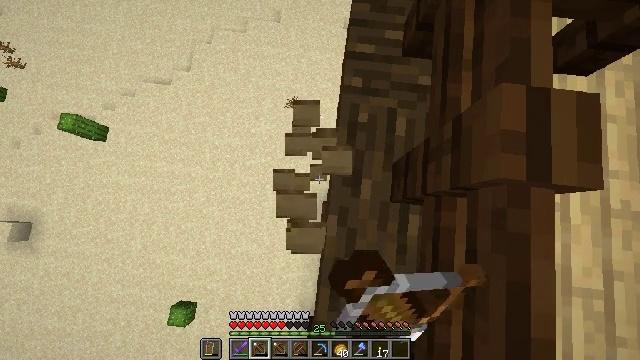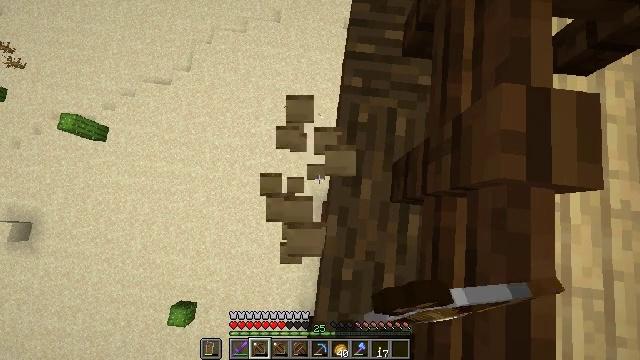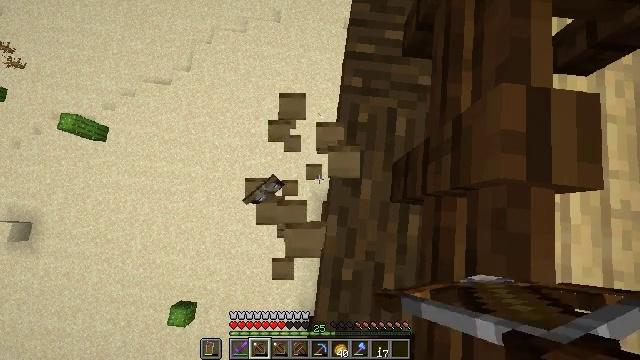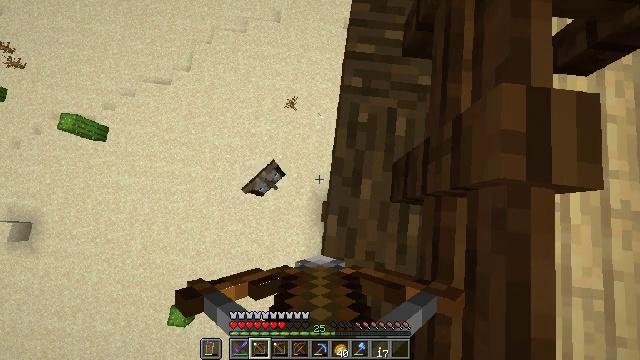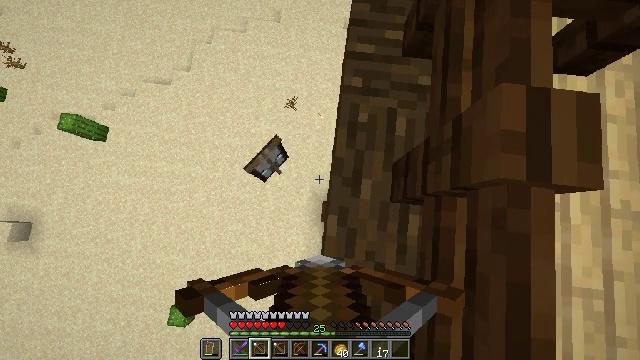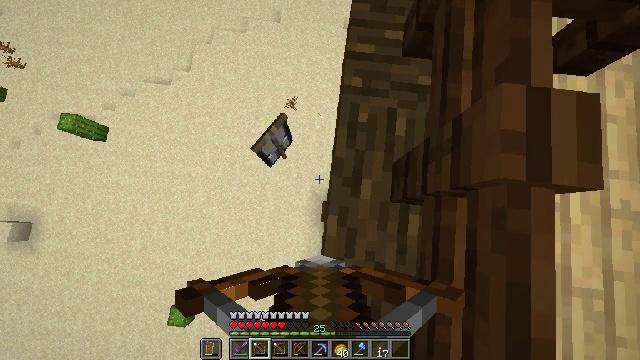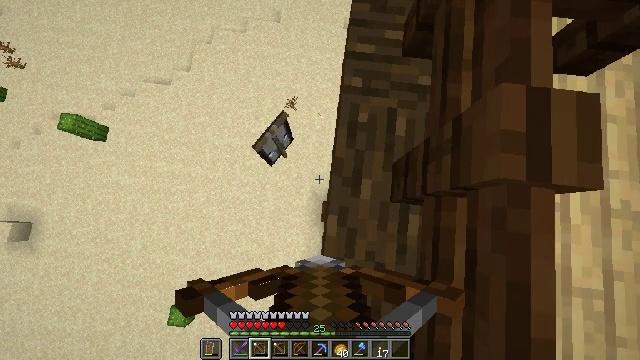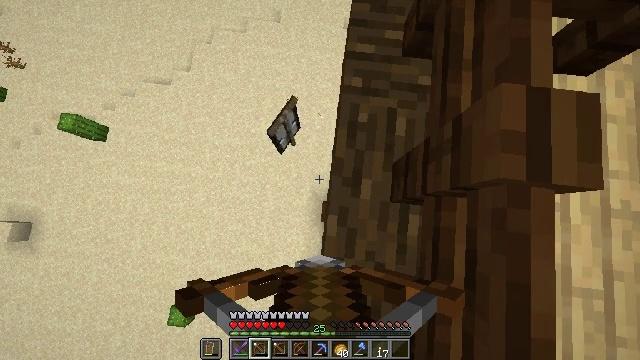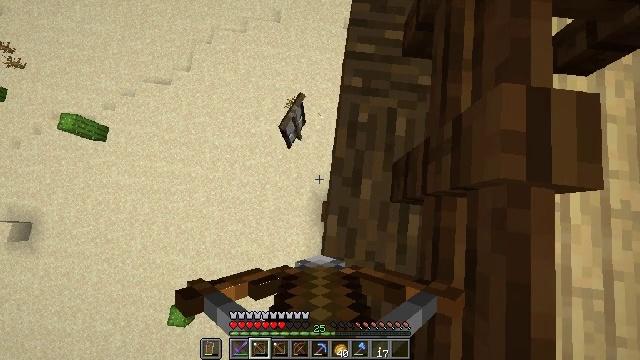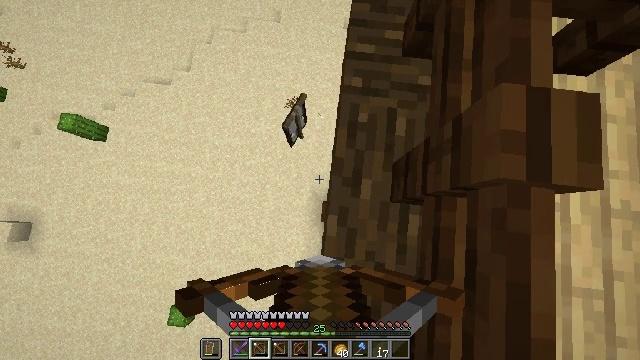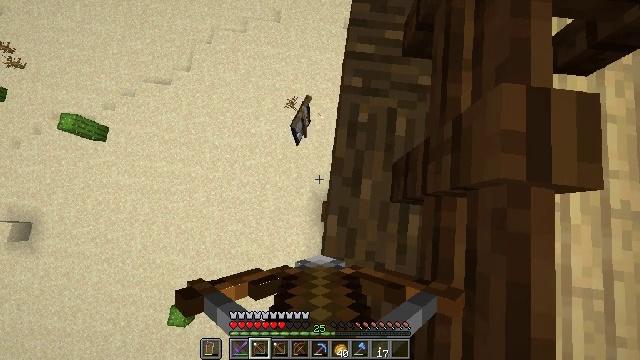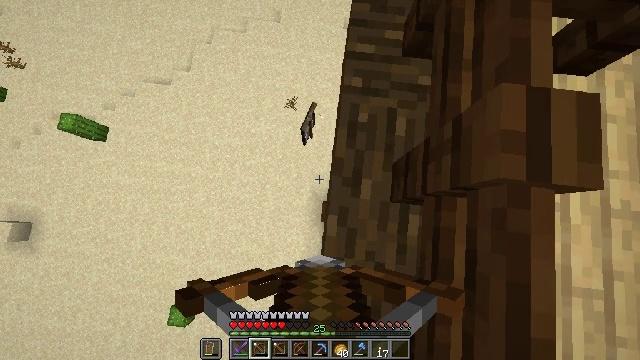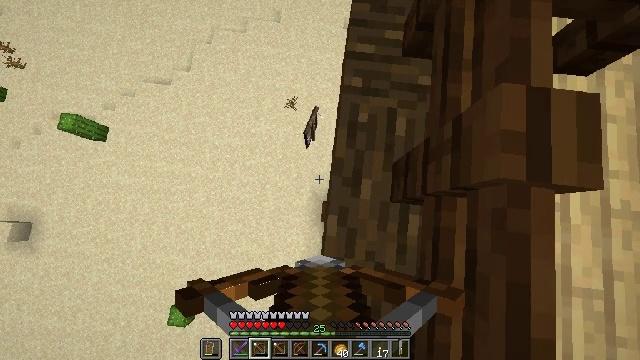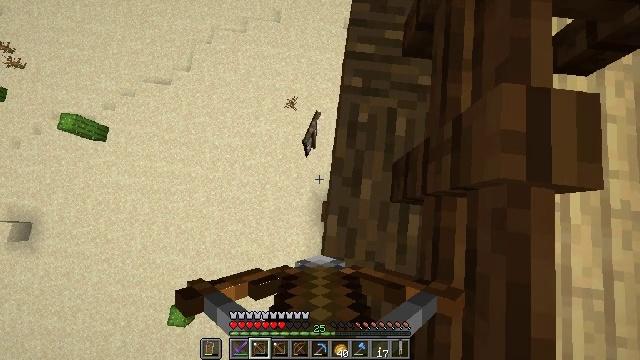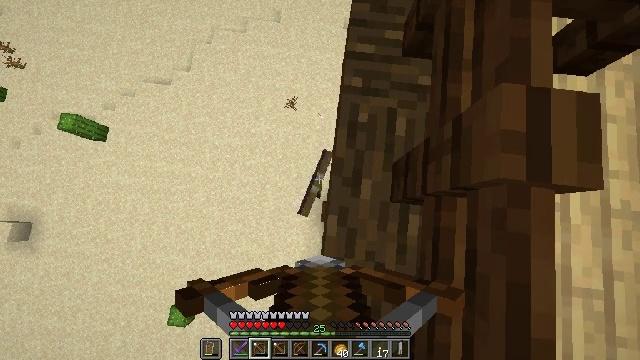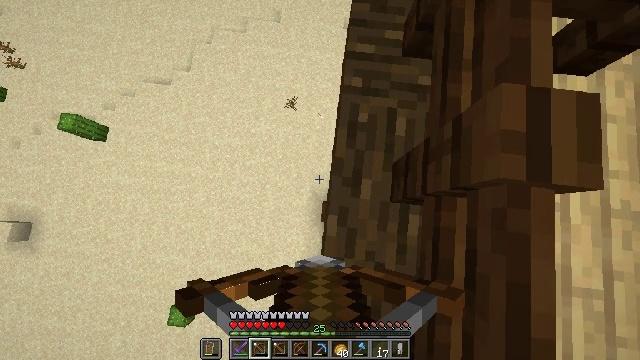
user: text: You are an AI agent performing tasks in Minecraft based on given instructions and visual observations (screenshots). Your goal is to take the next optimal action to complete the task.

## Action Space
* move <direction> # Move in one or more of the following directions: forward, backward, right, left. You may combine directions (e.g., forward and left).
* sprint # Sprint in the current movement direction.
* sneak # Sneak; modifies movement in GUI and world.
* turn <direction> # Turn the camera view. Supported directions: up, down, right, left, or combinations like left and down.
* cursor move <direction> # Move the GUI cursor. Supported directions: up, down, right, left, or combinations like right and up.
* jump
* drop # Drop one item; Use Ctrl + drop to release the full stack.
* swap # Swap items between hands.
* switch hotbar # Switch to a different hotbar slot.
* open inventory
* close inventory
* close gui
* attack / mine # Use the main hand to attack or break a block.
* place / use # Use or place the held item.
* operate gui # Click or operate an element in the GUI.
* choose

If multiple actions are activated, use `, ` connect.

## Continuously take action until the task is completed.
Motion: motion action
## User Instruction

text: Collect the white wall banner by attacking it.
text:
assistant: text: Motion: attack / mine
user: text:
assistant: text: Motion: attack / mine
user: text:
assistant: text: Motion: attack / mine
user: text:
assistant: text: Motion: attack / mine
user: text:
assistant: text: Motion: attack / mine
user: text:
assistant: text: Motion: no_op
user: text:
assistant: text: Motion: no_op
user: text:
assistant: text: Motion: no_op
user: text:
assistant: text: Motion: no_op
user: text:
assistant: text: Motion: no_op
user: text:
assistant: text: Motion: no_op
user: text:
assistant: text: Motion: no_op
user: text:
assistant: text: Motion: no_op
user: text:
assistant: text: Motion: no_op
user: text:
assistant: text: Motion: no_op
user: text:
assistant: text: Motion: no_op
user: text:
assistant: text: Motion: no_op
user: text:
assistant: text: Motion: no_op
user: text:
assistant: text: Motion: no_op
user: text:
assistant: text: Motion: no_op
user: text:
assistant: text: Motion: no_op
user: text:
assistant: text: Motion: no_op
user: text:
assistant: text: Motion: no_op
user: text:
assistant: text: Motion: no_op
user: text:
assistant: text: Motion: no_op
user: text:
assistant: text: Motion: no_op
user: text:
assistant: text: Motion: no_op
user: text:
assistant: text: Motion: no_op
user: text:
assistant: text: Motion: no_op
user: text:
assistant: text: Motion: no_op